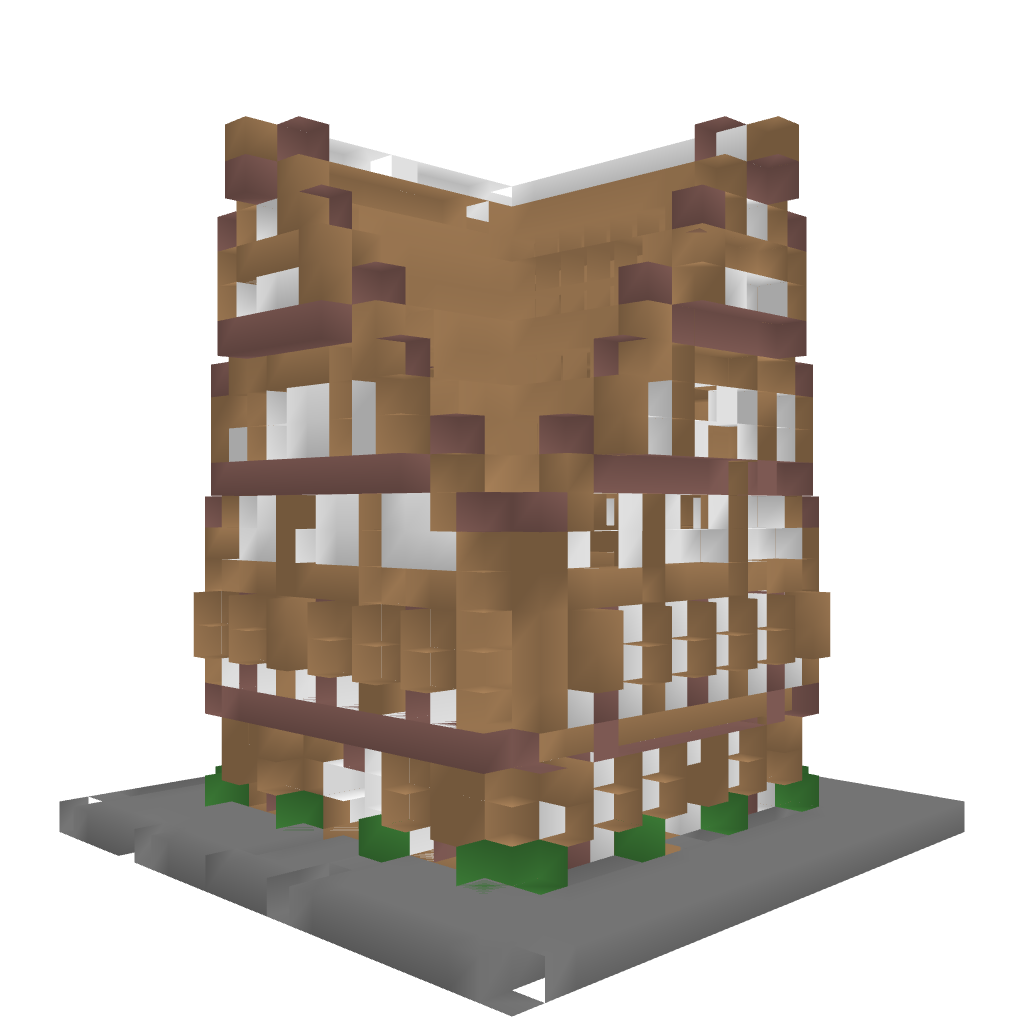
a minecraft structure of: EWB's Medieval House bad low quality